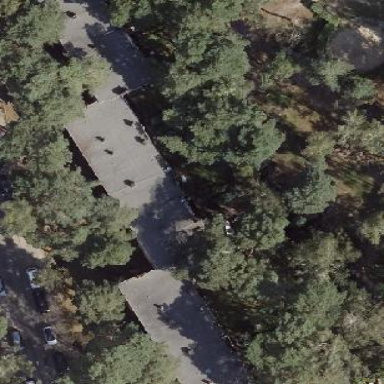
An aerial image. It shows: Apartment building with flat roof.